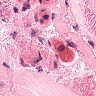
Metastatic tissue present: no